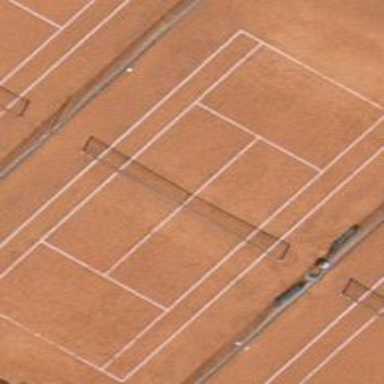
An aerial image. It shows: Sandy tennis court on pitch designated for leisure land.